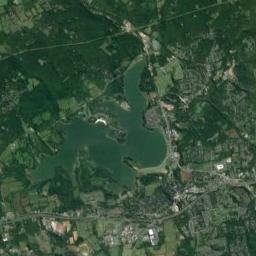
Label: lake